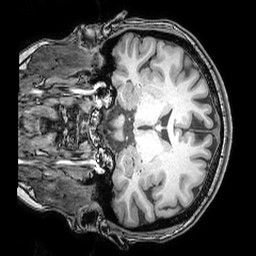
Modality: T1w
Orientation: coronal
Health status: ill
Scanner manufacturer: philips
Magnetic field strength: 3 T
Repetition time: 0.007 s
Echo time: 0.0035 s